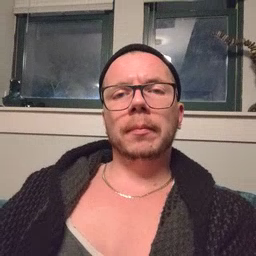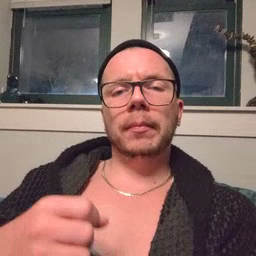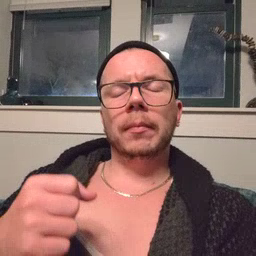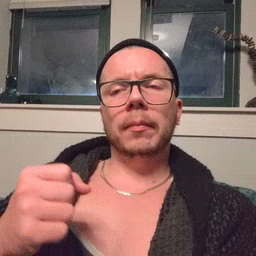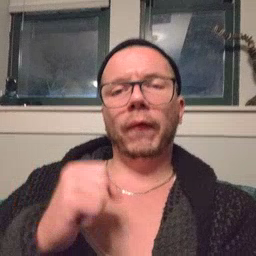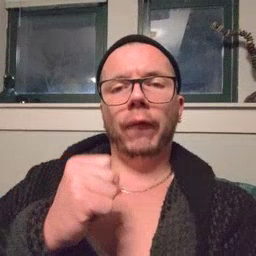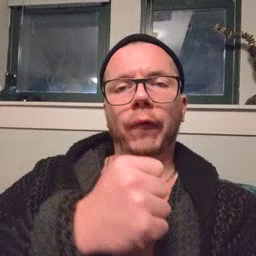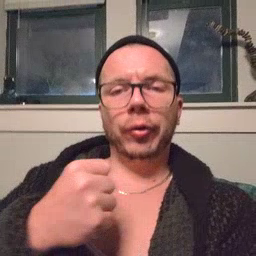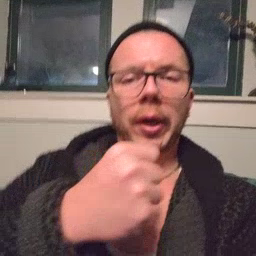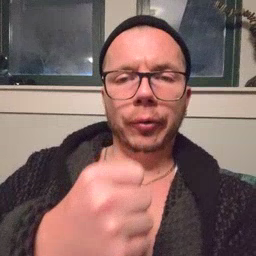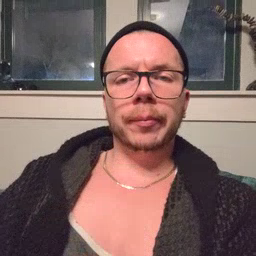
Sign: refrigerator